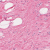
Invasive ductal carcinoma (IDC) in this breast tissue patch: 0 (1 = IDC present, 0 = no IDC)